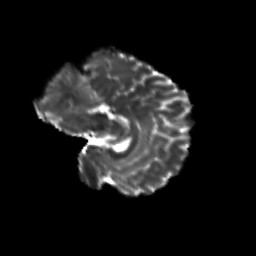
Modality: T2w
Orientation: sagittal
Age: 19
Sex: female
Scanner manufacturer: siemens
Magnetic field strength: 3 T
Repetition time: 3.5 s
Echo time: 0.125 s